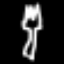
Label: fork